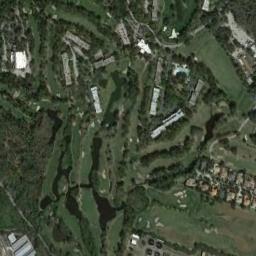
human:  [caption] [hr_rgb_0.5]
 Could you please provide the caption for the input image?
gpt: Several winding paths lead to different sand bunkers .

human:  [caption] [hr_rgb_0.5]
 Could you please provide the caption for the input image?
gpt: There are many buildings beside the golf course .

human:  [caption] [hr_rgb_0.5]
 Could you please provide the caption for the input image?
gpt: The golf course has some fairways, Barrier trees and sandpits and some houses are also in the golf course .

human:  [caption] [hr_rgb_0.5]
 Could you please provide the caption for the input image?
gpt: There are many bunkers and lakes and paths on a large green lawn on the golf course, Many linear trees and many buildings .

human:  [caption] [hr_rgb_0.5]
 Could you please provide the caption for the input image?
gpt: There are many buildings on the golf course .